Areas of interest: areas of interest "Comprehensive Gymnasium"
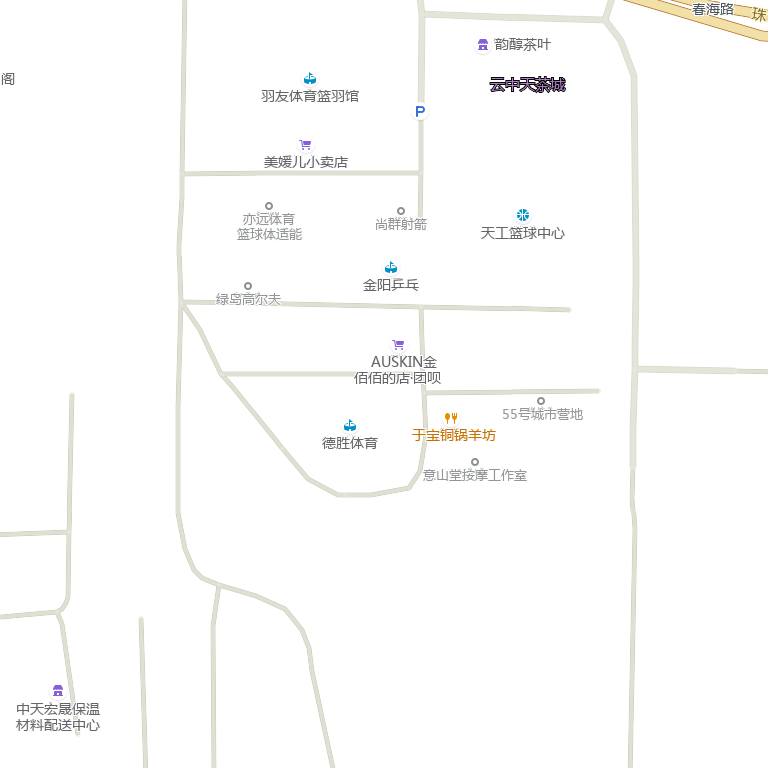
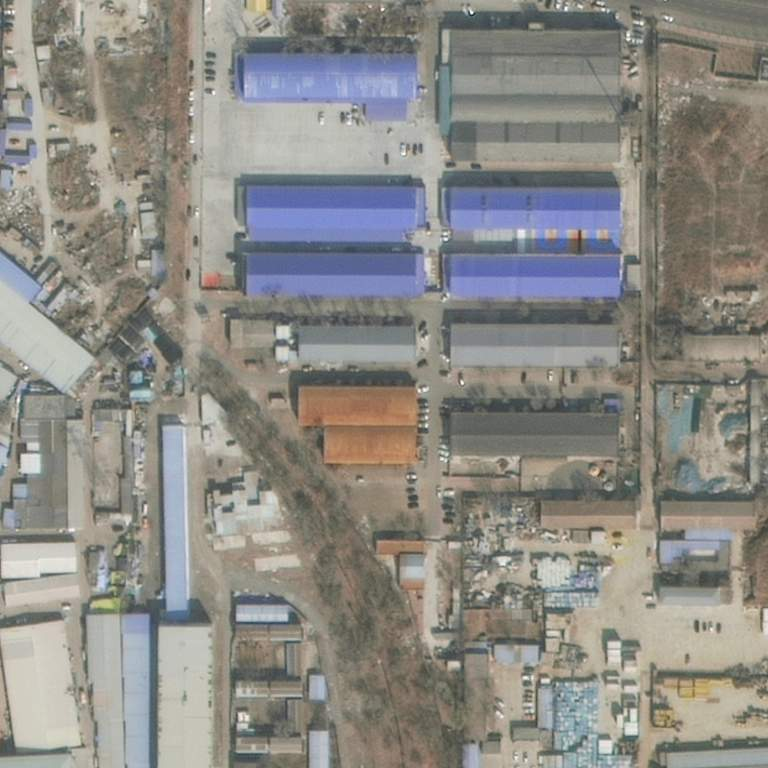